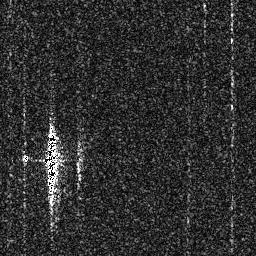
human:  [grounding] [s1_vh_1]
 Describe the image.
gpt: In the satellite image, there is  <ref>1 medium ship </ref> <box>[[16, 48, 23, 80, 0]]</box> located at left.